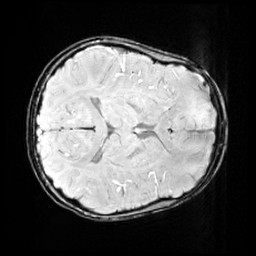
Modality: SWI
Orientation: axial
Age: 11
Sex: female
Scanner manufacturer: siemens
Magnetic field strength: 3 T
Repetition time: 0.027 s
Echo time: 0.02 s